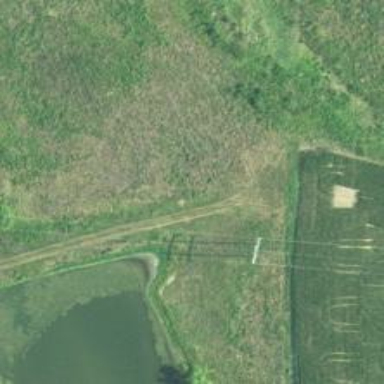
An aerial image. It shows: H-frame designed tower for power lines.